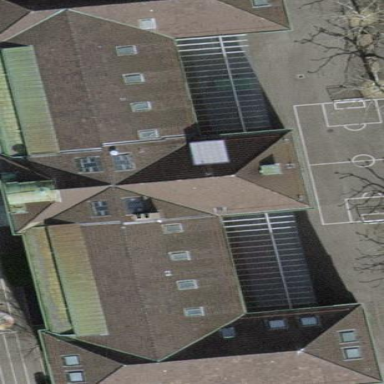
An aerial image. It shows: School building.